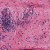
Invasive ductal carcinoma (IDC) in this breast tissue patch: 0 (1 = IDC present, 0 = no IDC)